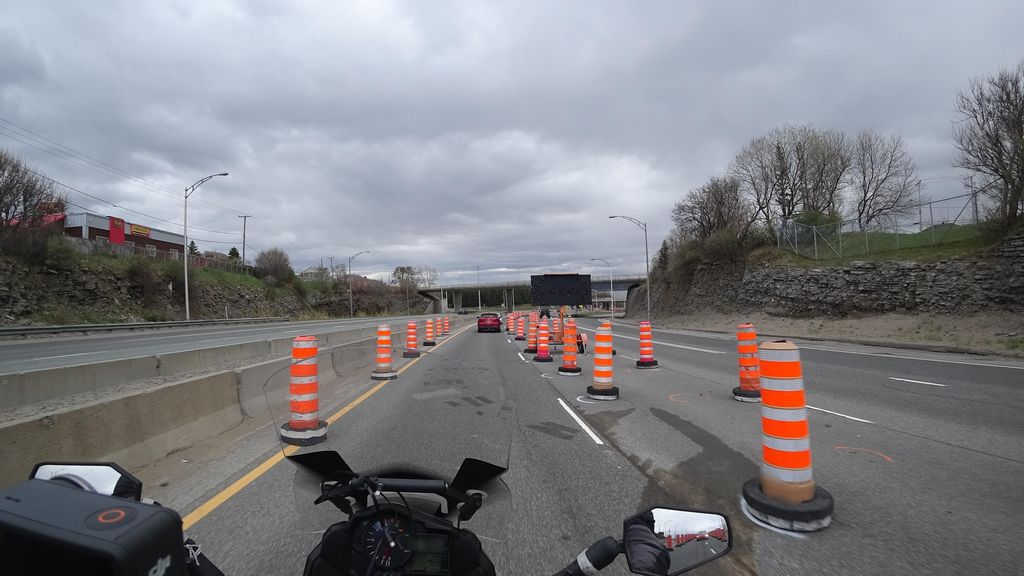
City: quebec_city